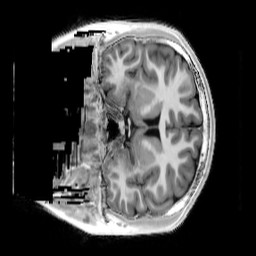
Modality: T1w
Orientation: coronal
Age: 15
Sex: male
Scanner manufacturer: siemens
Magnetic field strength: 3 T
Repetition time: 4 s
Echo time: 0.00291 s